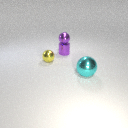
small yellow metal sphere to the left of small purple metal cylinder